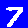
Digit: 7